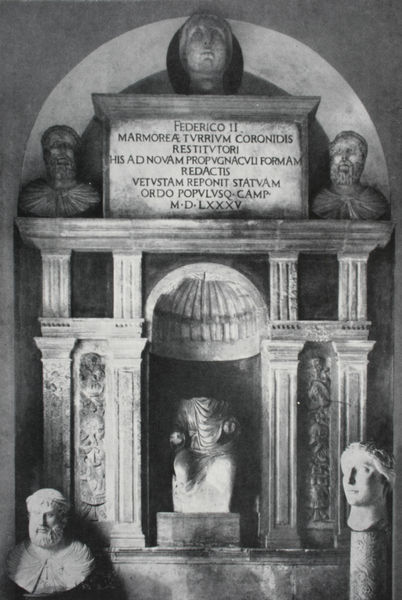
Titel: Renaissancepostament mit Kaiserstatue - Skulptur für die Brückentoranlage von Capua
Standort: Capua
Institution: Museo Campano
Schlagwörter: kopf, körper, mann, schatten, weiß, grau, köpfe, licht, marmor, männer, pfeiler, schwarz, säule, säulen, gesicht, leiche, stein, tod, tot, trauer, kirche, figur, skulptur, statue, schrift, pilaster, figuren, kuppel, friedrich, kaiser, tafel, inschrift, büste, verzierung, plastik, platte, foto, fotografie, nische, antike, philosoph, schwarzweiß, text, gebet, sitzfigur, altar, kapitelle, rom, skulpturen, statuen, grab, kanneluren, muschel, niesche, dorisch, büsten, heilig, römisch, grabmal, latein, kanelure, säuöen, grabstein, trajan, meißeln, mönument, frederik, fredrico, federico, kopf fehlt, altar kopflos verkopft